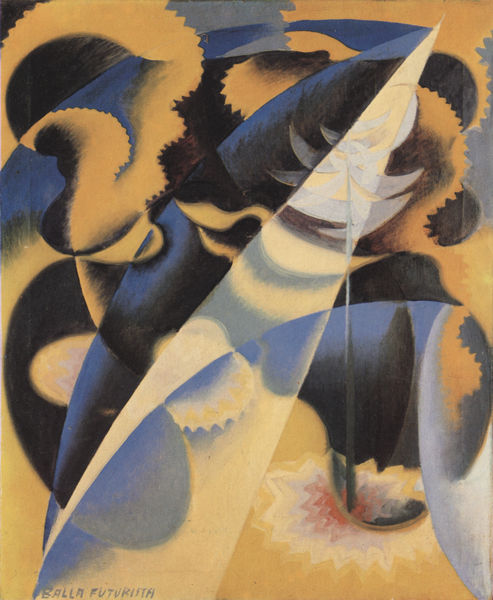
Titel: Dissolvimento d'autunno
Künstler: Giacomo Balla
Standort: Roma
Institution: (Privatsammlung)
Schlagwörter: blau, schatten, weiß, gelb, ocker, blumen, braun, hell, schwarz, rot, beige, spitze, bild, signatur, oval, rund, hellblau, bogen, stab, abstrakt, flächen, formen, abstraktion, futurismus, stern, zacken, gezackt, balla